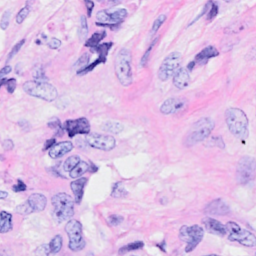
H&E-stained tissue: Breast